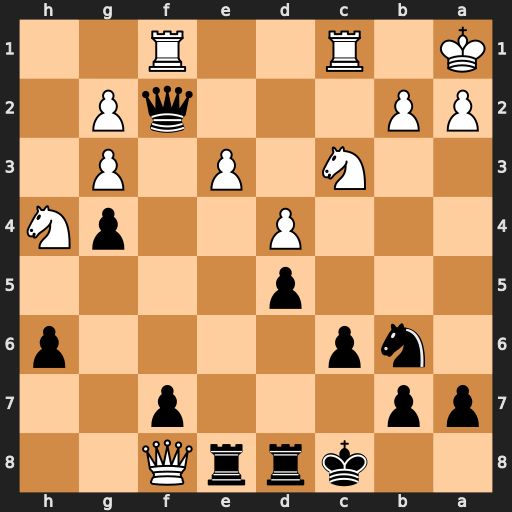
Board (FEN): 2krrQ2/pp3p2/1np4p/3p4/3P2pN/2N1P1P1/PP3qP1/K1R2R2
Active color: b
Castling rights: -
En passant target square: -
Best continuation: Qxf1 Rxf1 Rxf8